Question: I'm not sure if this is the right place to ask about this, but I figured it couldn't hurt to ask here. I am using a plugin called <URL> so that I don't have to close my own parentheses. It has a very nice feature that does the following:

This is a great feature, but I don't like how far it indents for me.
I have the following line in my .vimrc:
'''
" for filetype "js", tab = insert 4 spaces, backspace will delete all 4
autocmd Filetype javascript setlocal expandtab softtabstop=4
'''
In editing a javascript file, it automatically did an 8-space indentation instead of a 4-space indenation, as I've specified in my .vimrc. Can anybody help me figure out how I can make it automatically indent 4-space tabs instead of 8-space tabs? I can't find it in the documentation either. Thanks!
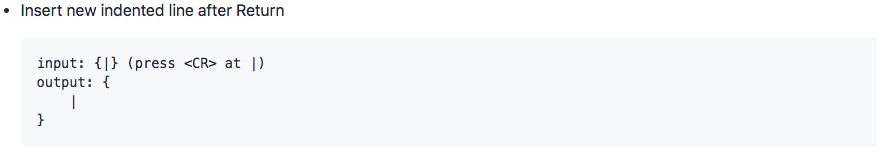
Answer: If you get 'shiftwidth=8, softtabstop=0, tabstop=8', that means that your 'autocmd FileType' didn't take effect. You'd have to troubleshoot that.
I would recommend putting any settings, mappings, and filetype-specific autocmds into '~/.vim/ftplugin/{filetype}_whatever.vim' (or '{filetype}/whatever.vim'; cp. ':help ftplugin-name') instead of defining lots of ':autocmd FileType {filetype}'; it's cleaner and scales better; requires that you have ':filetype plugin on', though. Settings that stuff in default filetype plugins should go into '~/.vim/after/ftplugin/{filetype}.vim' instead. The change of indent settings would fit the latter, location.